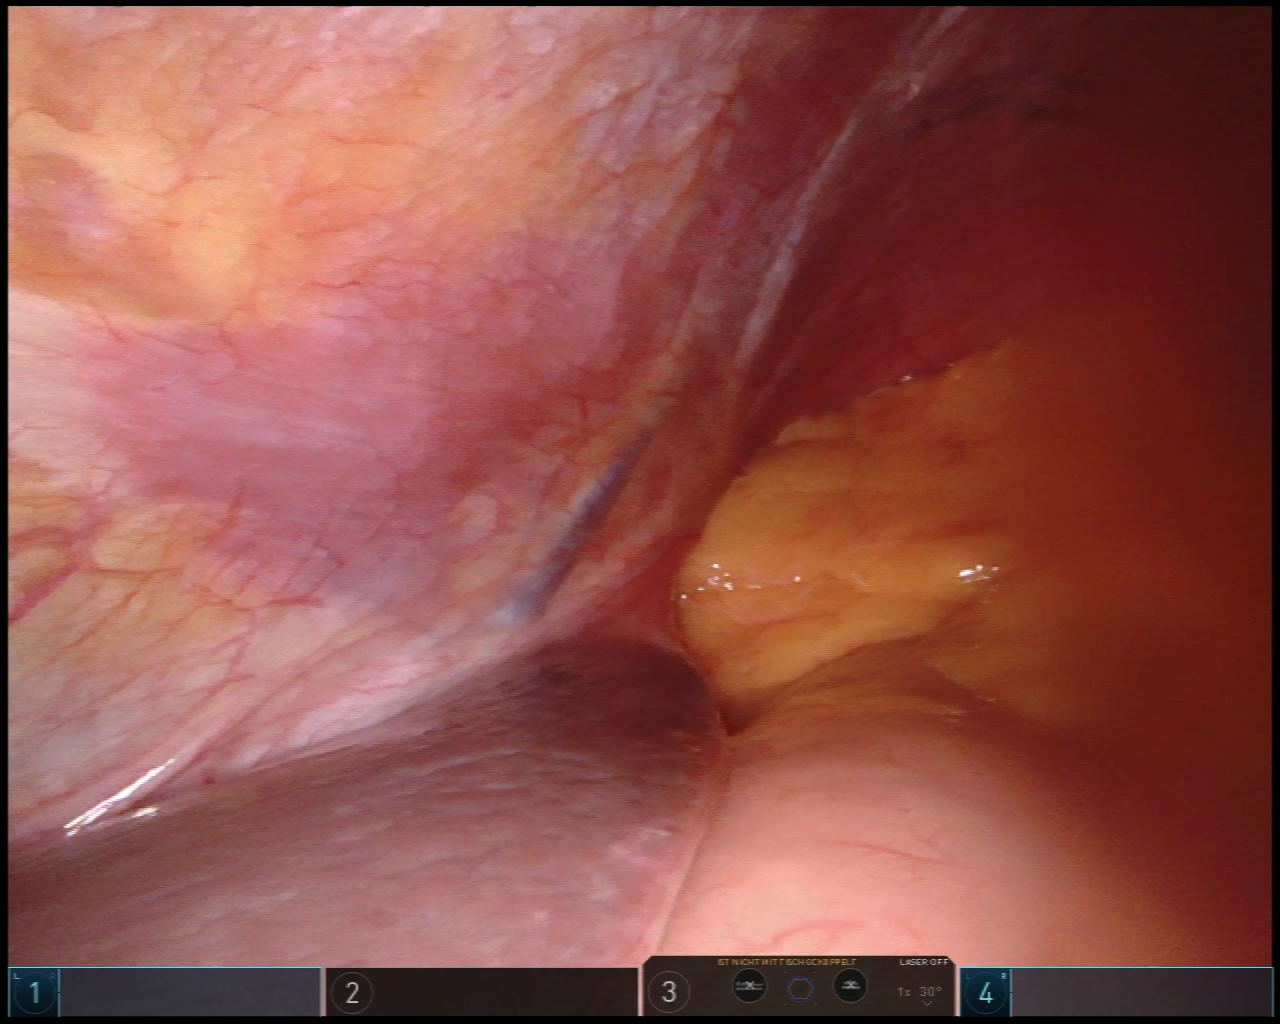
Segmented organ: liver
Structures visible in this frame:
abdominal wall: yes
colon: no
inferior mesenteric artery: no
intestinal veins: no
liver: yes
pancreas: no
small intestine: no
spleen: no
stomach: yes
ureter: no
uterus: no
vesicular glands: no